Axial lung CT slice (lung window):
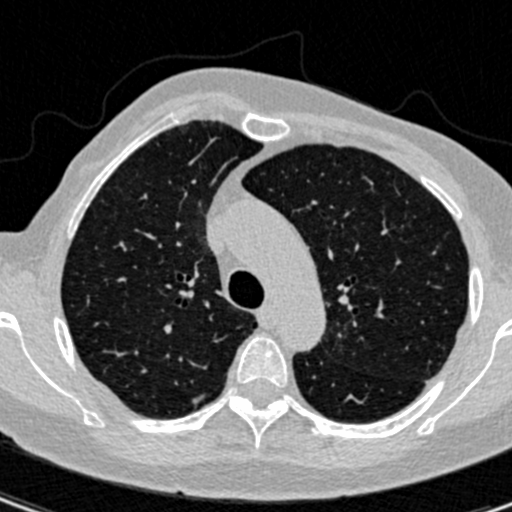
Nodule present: no